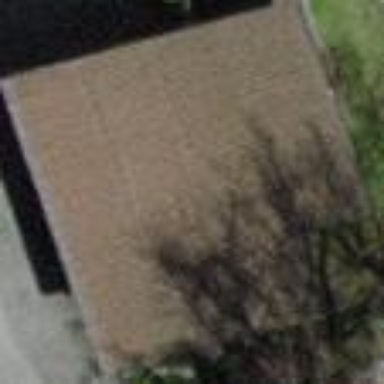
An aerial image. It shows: Garage building.